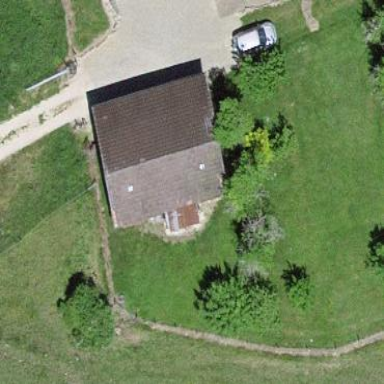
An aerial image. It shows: Garage building.